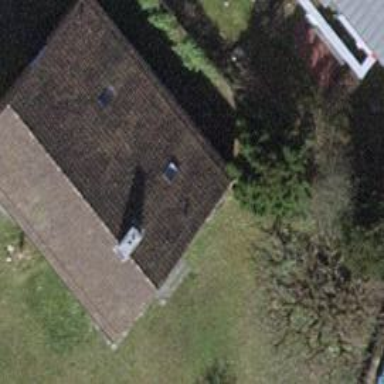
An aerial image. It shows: Detached building with gabled tile roof.